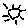
Label: sun